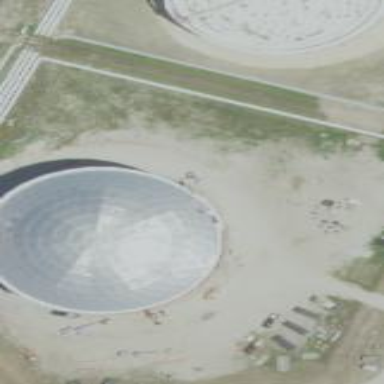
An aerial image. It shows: Building with storage tank.